Question: I'm trying to create a 'textarea' that looks exactly like a 'div'.
However, on iOS there's 3 pixels coming from somewhere that I can't remove.
Here's my code:
'''
<!doctype html>
<title>Textarea test</title>
<style>
textarea, div
{
background: yellow;
font: 13px arial;
border: 0;
padding: 0;
border-radius: 0;
margin: 0;
-webkit-appearance: none;
}
</style>
<div>test</div>
<hr>
<textarea>test</textarea>
'''
This is rendered like so (I've zoomed in):

As the screenshot shows, there's 3 pixels before the text that I want to get rid of. As far as I can see it's not the margin/padding or border.
This happens on my iPhone and iPad, both running iOS 4.3. And to be clear; those 3 extra pixels don't show up on Safari/Firefox/Chrome on my desktop. Or my brother's Windows Phone, for that matter.
I've just tested this on a '<input type=text>' and the same "padding" thing appears, except that it's 1 pixel instead of 3.
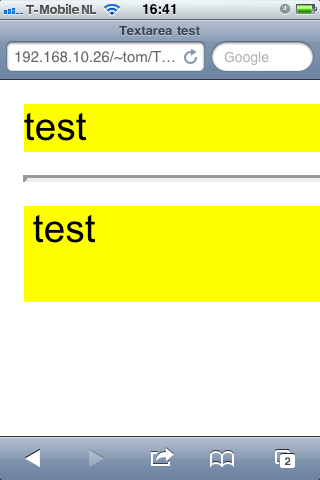
Answer: Okay... Sorry... Here we go... The officially unofficial answer is...
You can't get rid of it.
Apparently this is a "bug" with mobile safari on inputs. See:
- <URL>
You can, however, knowing the indent do this
'''
textarea {
text-indent:-3px;
}
'''
It's not a pretty solution, but it does what you need.
Forgot to mention, tested with iOS Simulator. You might try on your phone itself.
Another point: This also assumes that you're serving up css solely for mobile safari, specifically for the iPhone. An older way of doing this is:
'''
/* Main CSS here */
/* iPhone CSS */
@media screen and (max-device-width: 480px){
/* iPhone only CSS here */
textarea {
text-indent: -3px;
}
}
'''
I'm having way too much fun with this... You can also use separate stylesheets with these declarations:
'''
<link rel="stylesheet" media="all and (max-device-width: 480px)" href="iphone.css">
<link rel="stylesheet" media="all and (min-device-width: 481px) and (max-device-width: 1024px) and (orientation:portrait)" href="ipad-portrait.css">
<link rel="stylesheet" media="all and (min-device-width: 481px) and (max-device-width: 1024px) and (orientation:landscape)" href="ipad-landscape.css">
<link rel="stylesheet" media="all and (min-device-width: 1025px)" href="ipad-landscape.css">
'''
Because apparently somebody bought an Android ;)
'''
<script type="text/javascript">
if (navigator.userAgent.indexOf('iPhone') != -1) {
document.write('<link rel="stylesheet" href="iphone.css" type="text/css" />');
} else if (navigator.userAgent.indexOf('Android') != -1) {
document.write('<link rel="stylesheet" href="android.css" type="text/css" />');
} else {
document.write('<link rel="stylesheet" href="desktop.css" type="text/css" />');
}
</script>
'''
Personally, I don't really have a problem with text-entries having some internal indentation. It clears it from the area's edge and makes it more readable. I do, however, believe that a browser should support the spec. So here's an update for differentiating between android and iPhone. Have fun!